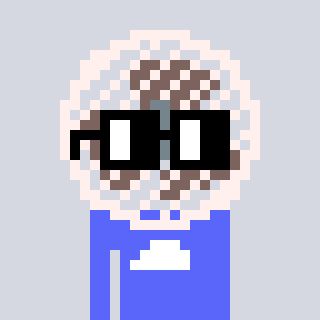
a pixel art character with square black glasses, a fan-shaped head and a purple-colored body on a cool background